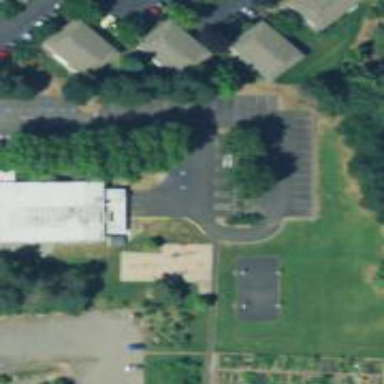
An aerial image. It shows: Parking space is available.